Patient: sex F, age 64
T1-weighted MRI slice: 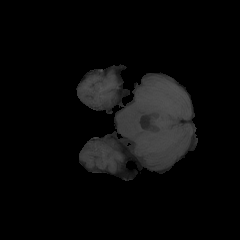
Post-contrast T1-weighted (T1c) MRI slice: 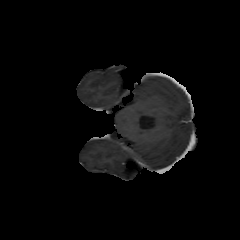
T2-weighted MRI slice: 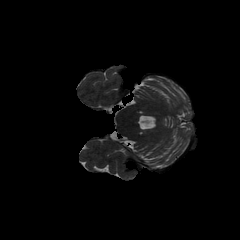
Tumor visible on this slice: no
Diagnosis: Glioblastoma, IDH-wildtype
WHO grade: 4